Question: I have the following dataset:
'''
> str(dat)
'data.frame': 5000 obs. of 3 variables:
$ y: num 0.864 0.869 0.871 0.879 0.874 0.871 0.871 0.873 0.864 0.869 ...
$ A: Factor w/ 5 levels "0.2","0.5","0.8",..: 1 1 1 1 1 1 1 1 1 1 ...
$ x: num 1 2 3 4 5 6 7 8 9 10 ...
> head(dat)
y A x
1 0.864 0.2 1
2 0.869 0.2 2
3 0.871 0.2 3
4 0.879 0.2 4
5 0.874 0.2 5
6 0.871 0.2 6
'''
The "x" column is the vector 'c(1:5000)':
'''
> all(dat$x==1:5000)
[1] TRUE
'''
Hence I don't understand the presence of some lines when drawing the following plot:
'''
ggplot() + geom_line(aes(x=x, y=y, color=A), data=dat)
'''
The lines I'm talking about are indicated by the three black arrows in the figure:

EDIT: below is a similar example with a reproducible simulated dataset:
'''
set.seed(666)
mu <- rep(c(200, 400, 600, 300, 500), each=1000)
A <- factor(rep(c(1,2,3,1,2), each=1000))
y <- rnorm(length(mu), mu, 100)
dat <- data.frame(x=1:length(mu), y=y, A=A)
ggplot() + geom_line(aes(x=x, y=y, color=A), data=dat)
'''
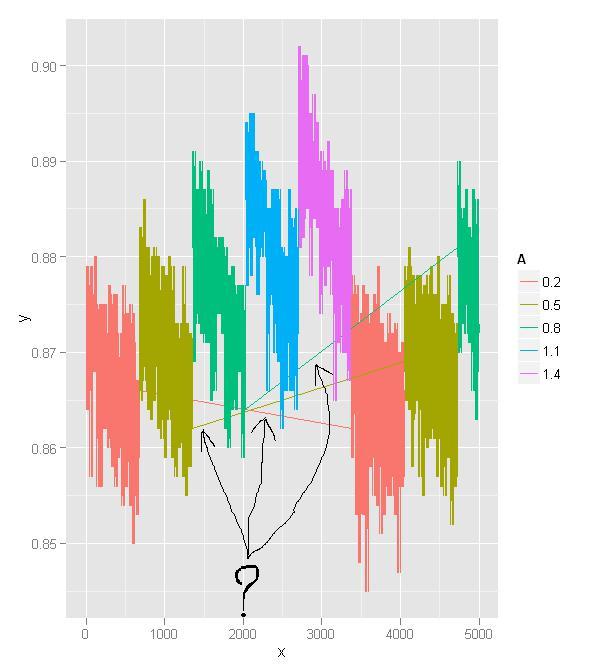
Answer: You need another variable in your data frame to denote the different blocks (i.e. regions with the same color) and the 'group' argument in 'geom_line':
'''
dat <- data.frame(x=1:length(mu), y=y, A=A, B=gl(5, 1000))
ggplot() + geom_line(aes(x=x, y=y, color=A, group=B), data=dat)
'''